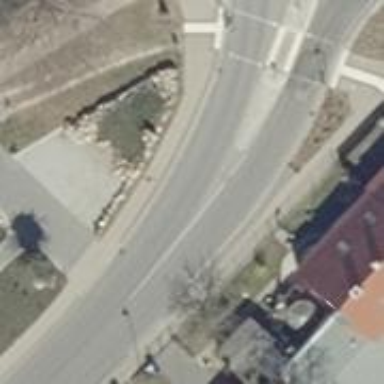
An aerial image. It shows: Tertiary road with asphalt surface and separate sidewalks on both sides. The road has lane markings.